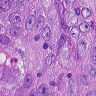
Metastatic tissue present: yes